Interaction volume radius: 5 \u00c5
Interaction volume height: 15 \u00c5
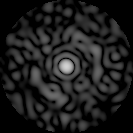
Disorder parameter: 0.8488